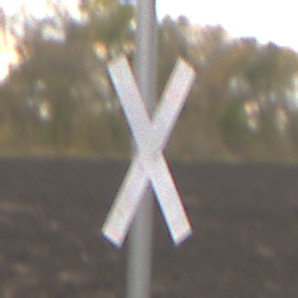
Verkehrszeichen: Andreaskreuz
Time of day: MorningAfternoon
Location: Outdoor (Nature)
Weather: Overcast
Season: NotSpecified
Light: Natural